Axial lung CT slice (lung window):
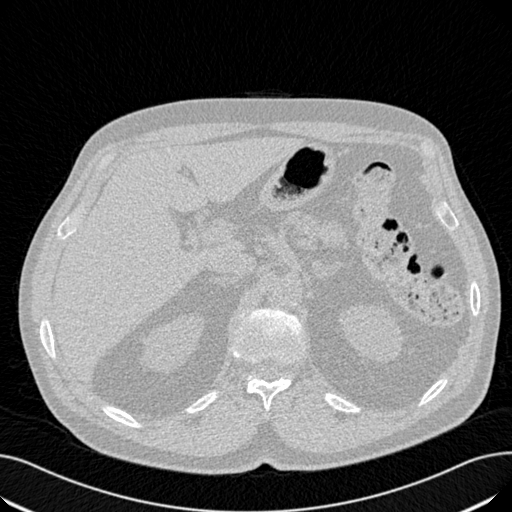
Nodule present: no